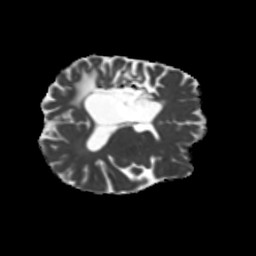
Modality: MD
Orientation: axial
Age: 31
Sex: female
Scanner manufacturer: siemens
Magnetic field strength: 3 T
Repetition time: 5.25 s
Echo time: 0.08 s